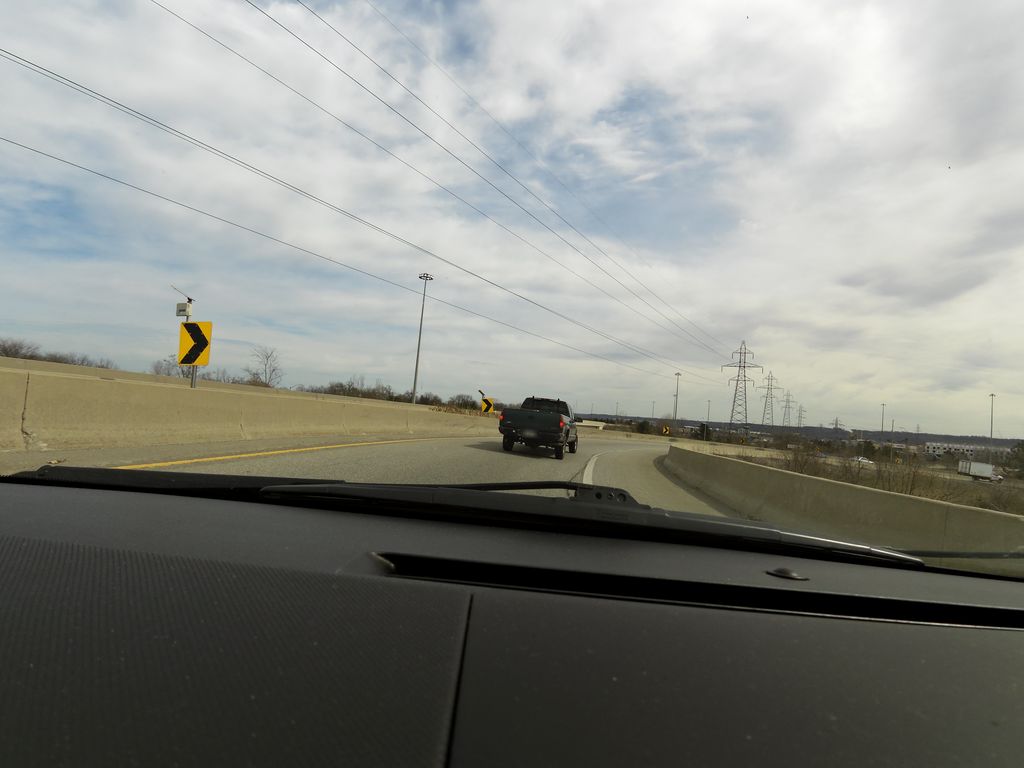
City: hamilton